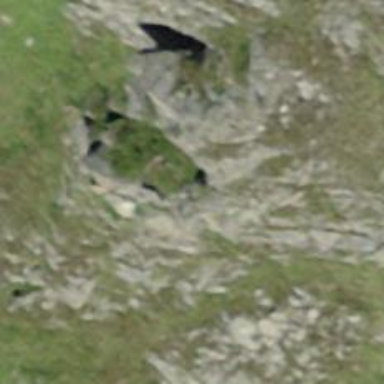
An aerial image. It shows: Natural cliff.